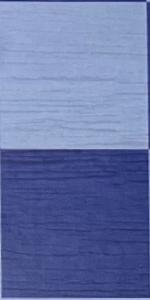
Label: Empty